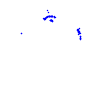
Particle: pion